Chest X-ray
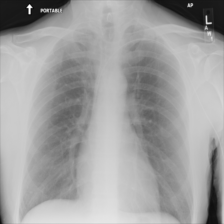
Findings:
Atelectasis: negative
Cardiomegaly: negative
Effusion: negative
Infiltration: negative
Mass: negative
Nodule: negative
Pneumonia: negative
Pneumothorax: negative
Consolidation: negative
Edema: negative
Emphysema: negative
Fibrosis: negative
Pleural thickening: negative
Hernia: negative